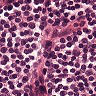
Metastatic tissue present: no